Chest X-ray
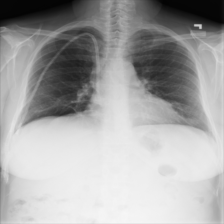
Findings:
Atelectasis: positive
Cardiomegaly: negative
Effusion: negative
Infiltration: negative
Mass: negative
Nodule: negative
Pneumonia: negative
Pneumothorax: negative
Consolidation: negative
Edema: negative
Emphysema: negative
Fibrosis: negative
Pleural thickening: negative
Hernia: negative